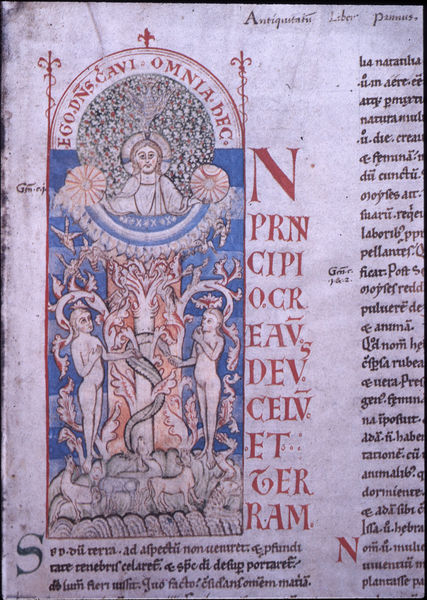
Titel: Flavius Josephus Antiquitates
Institution: Berlin, Stadtbibliothek
Schlagwörter: baum, blau, gott, himmel, nackt, vogel, wolken, menschen, äste, zeichnung, rot, tiere, wolke, ornament, richter, bibel, taube, bild, ast, sonne, garten, apfel, schrift, scham, adam, eva, paradies, buch, text, buchstaben, erkenntnis, schlange, buchseite, heiligenschein, christus, jesus, jesus christus, sündenfall, versuchung, mittelalter, eden, himel, baum der erkenntnis, garten eden, testament, latein, somme, heiliger geist, buchmalerei, ego, hec, omnia, ons cavi